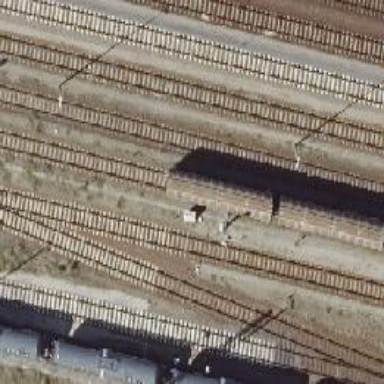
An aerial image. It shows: Railway signal.